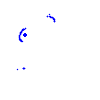
Particle: proton